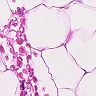
Metastatic tissue present: no